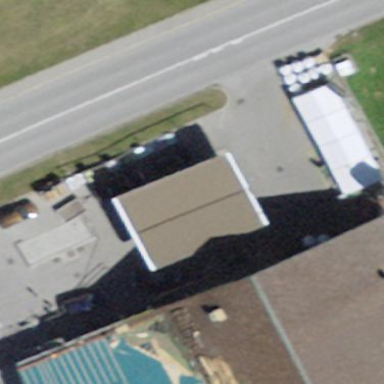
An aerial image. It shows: View of roof of building.